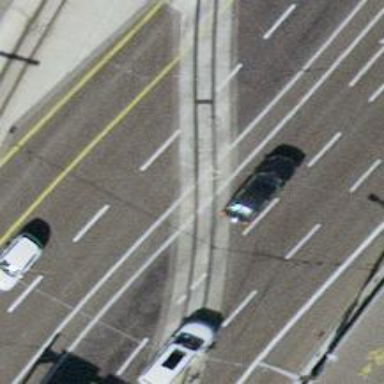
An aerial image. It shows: Primary highway bridge with asphalt surface. It has trolley wires.